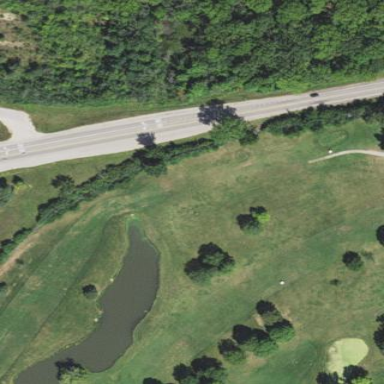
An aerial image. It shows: Grassy area designated as golf fairway.